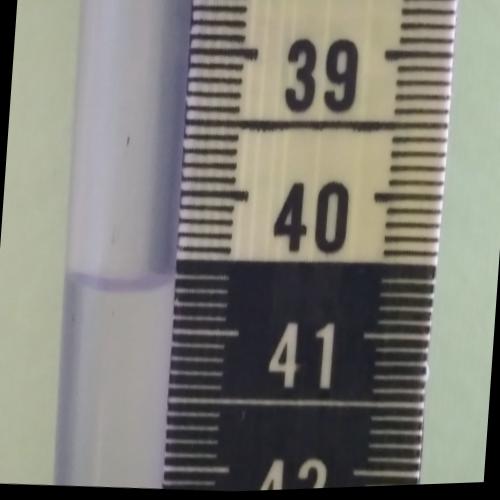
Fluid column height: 40.7 cm